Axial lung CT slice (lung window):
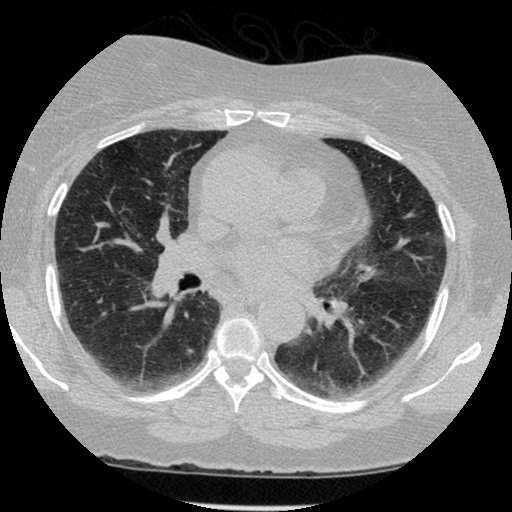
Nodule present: yes
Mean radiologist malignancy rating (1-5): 1